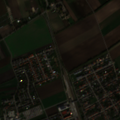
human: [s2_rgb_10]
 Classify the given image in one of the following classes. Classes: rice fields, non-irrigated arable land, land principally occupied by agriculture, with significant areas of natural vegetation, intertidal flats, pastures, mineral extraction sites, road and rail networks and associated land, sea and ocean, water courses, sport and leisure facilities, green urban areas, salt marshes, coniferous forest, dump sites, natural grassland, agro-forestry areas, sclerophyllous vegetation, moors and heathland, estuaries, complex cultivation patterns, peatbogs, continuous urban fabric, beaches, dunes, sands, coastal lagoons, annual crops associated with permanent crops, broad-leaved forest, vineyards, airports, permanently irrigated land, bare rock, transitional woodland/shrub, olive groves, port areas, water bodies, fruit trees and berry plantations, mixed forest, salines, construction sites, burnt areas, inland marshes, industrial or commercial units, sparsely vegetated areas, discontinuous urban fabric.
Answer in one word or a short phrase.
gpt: discontinuous urban fabric, non-irrigated arable land